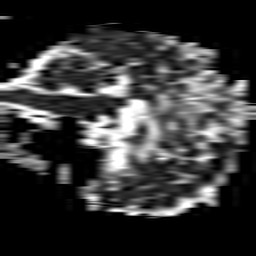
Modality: ADC
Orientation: sagittal
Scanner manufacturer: philips
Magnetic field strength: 1.5 T
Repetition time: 3.4 s
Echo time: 0.06922 s